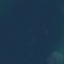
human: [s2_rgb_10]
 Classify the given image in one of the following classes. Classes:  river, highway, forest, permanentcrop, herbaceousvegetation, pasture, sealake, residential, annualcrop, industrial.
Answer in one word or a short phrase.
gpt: SeaLake